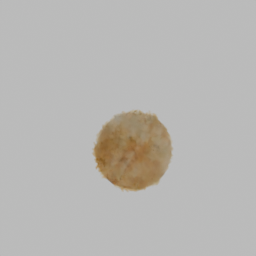
Label: decoration